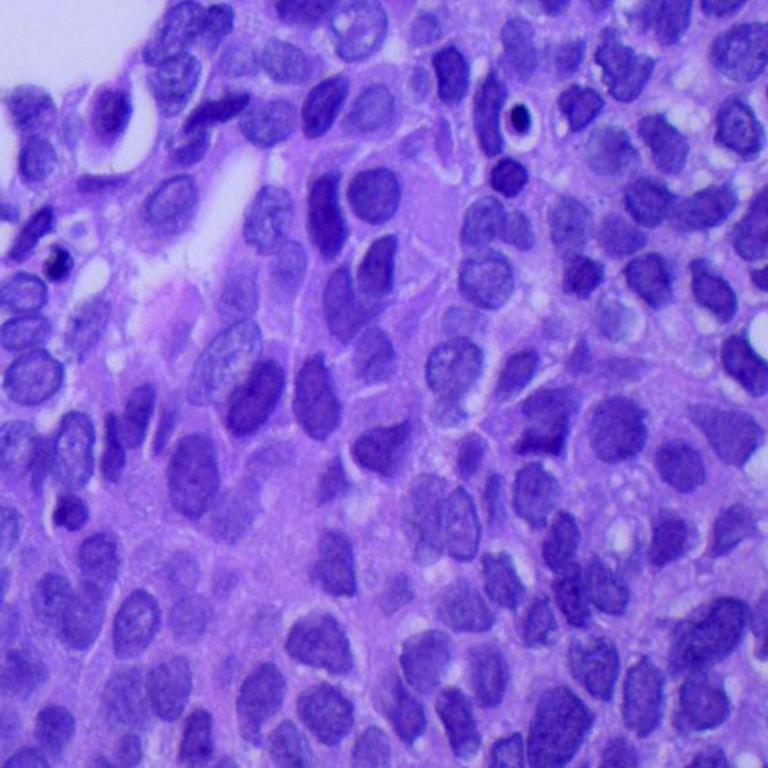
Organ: lung
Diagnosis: squamous carcinomas